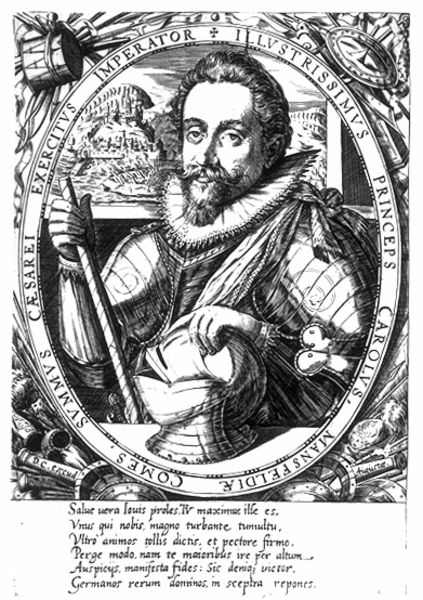
Titel: Bildnis des Karl von Mansfeld
Künstler: Dominicus Custos
Institution: (Seriendruck)
Schlagwörter: berg, hand, kopf, mann, umhang, weiß, landschaft, sitzen, stadt, fenster, nase, schwarz, stirn, tisch, bart, schnurrbart, augen, falten, gesicht, knoten, kragen, mensch, rahmen, spitze, bild, bildnis, halskrause, portrait, porträt, haare, adel, england, renaissance, schulter, wald, kreis, oval, stock, aussicht, schrift, stab, berge, grafik, graphik, rand, kaiser, könig, inschrift, rüschen, oberkörper, lider, eisen, buch, burg, medaillon, druck, lithographie, holzstich, radierung, stich, seite, bewaffnet, schwarzweiß, schwert, text, uniform, waffe, initiale, adeliger, helm, herrscher, krause, ritter, trommel, rüstung, spitzbart, ecken, wappen, harnisch, aristokrat, prinz, feldherr, karl, emblem, kupferstich, graf, szepter, rundrahmen, latein, cäsar, reformation, medaillion, elipse, sta, kompass, strophe, imperator, stimmer, tobias, carolus, francis drake, ritterhelm, hintergrundbild, princeps, aufliegen, comes, karl mansfeld, elisabethanisch, illustrissimus, caesarei, panzrer, trommep